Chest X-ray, AP view. Patient: 11 years old, sex F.
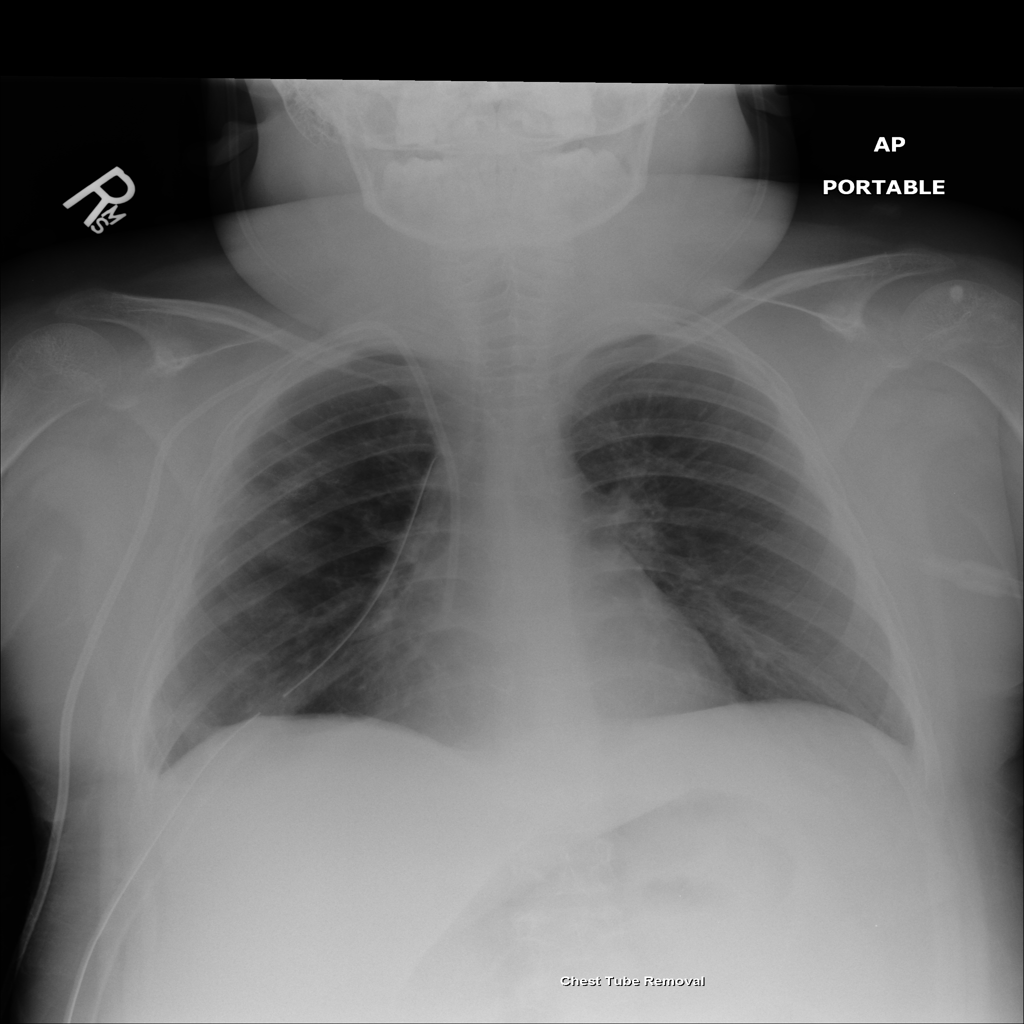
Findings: No Finding